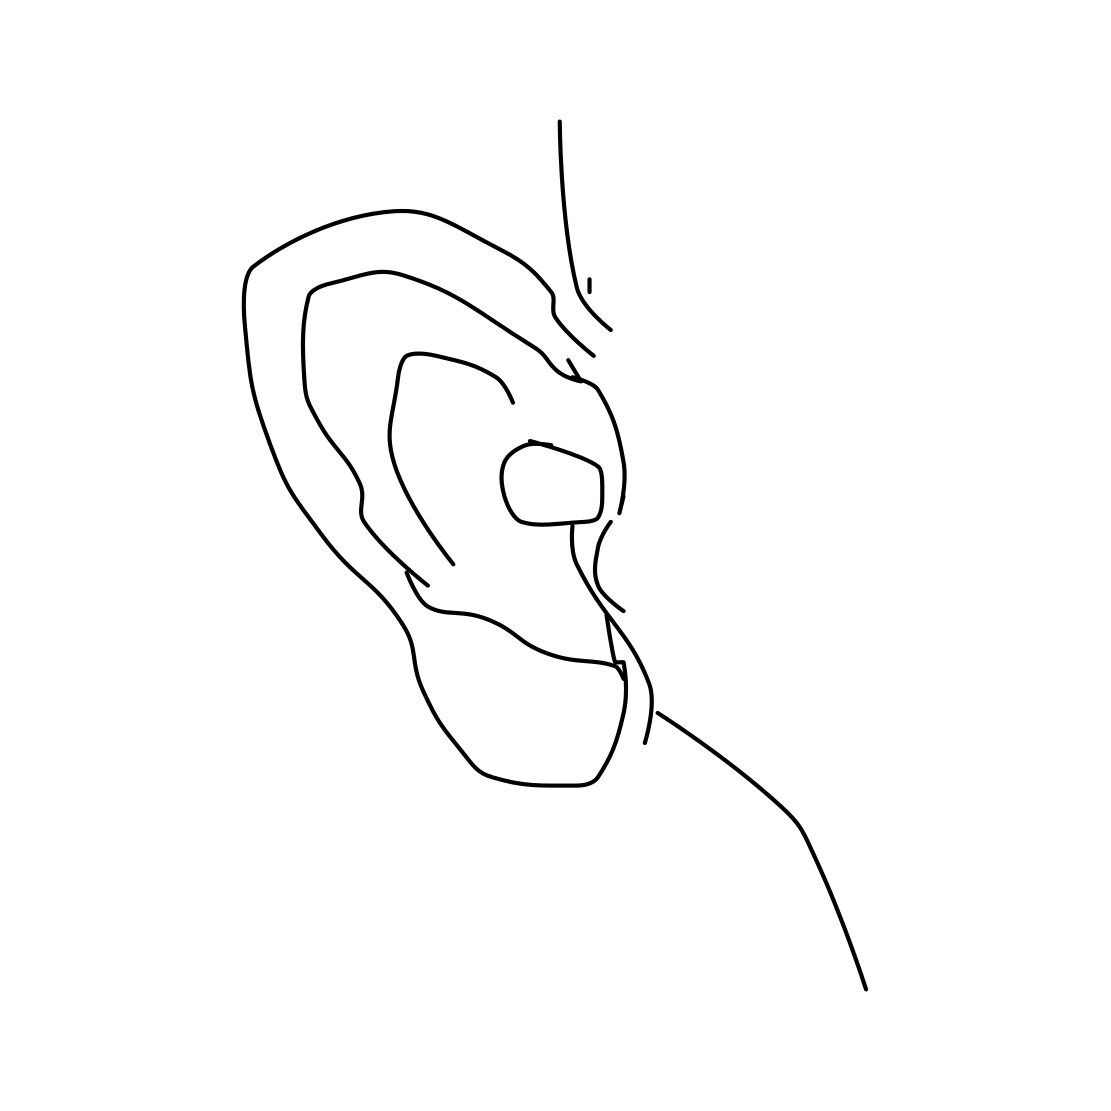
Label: ear